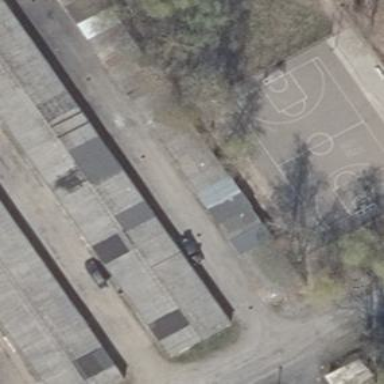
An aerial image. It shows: Basketball court on pitch.